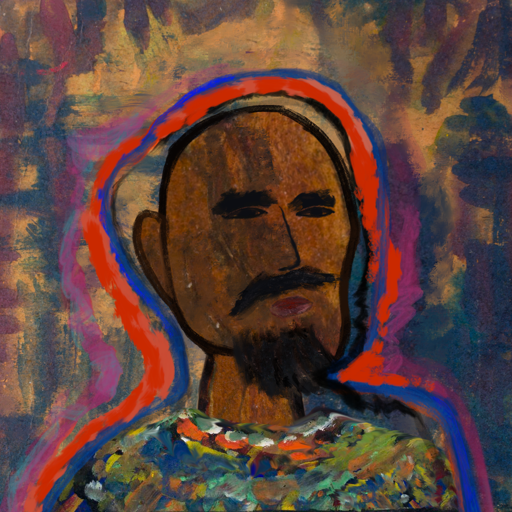
Background: InTheSun, Head And Neck Side: Mosgoul, Face Side: Mosgoul, Bust: An_Impression, Hair Side: Experience, Head Accessory: Blank, Second Necklace: Blank, Necklace: Blank, Baby: Blank